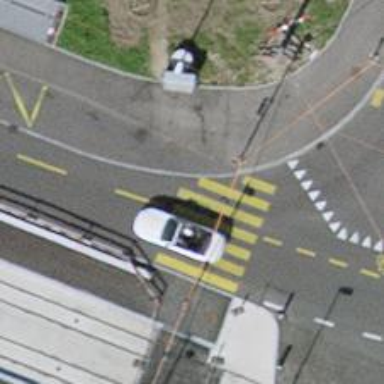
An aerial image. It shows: Crossing with traffic signals and zebra markings.